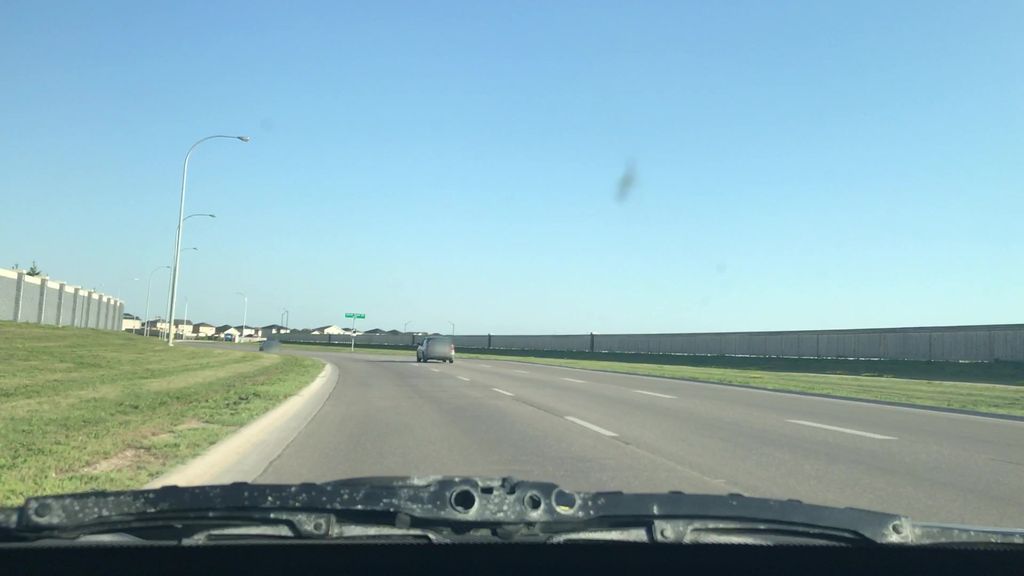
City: winnipeg